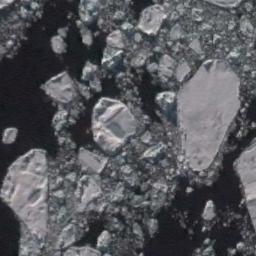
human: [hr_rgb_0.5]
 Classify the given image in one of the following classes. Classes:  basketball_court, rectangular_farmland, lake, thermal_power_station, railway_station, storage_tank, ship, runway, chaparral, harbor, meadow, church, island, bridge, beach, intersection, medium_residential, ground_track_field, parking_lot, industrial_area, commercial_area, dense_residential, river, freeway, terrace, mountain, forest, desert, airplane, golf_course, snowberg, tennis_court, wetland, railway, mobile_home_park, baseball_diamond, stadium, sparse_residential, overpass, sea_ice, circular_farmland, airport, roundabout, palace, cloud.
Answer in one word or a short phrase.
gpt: sea_ice